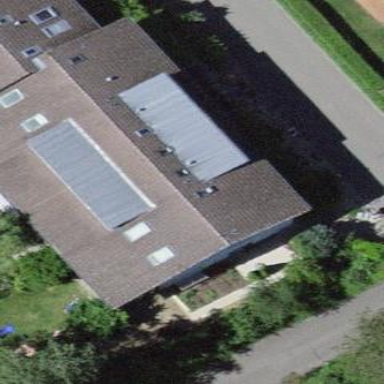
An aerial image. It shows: Gabled roof on residential building.